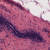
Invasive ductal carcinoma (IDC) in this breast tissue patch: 0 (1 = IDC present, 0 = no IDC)